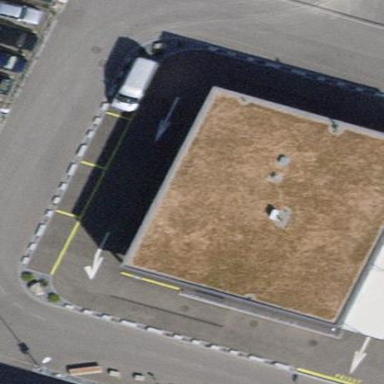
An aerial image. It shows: Commercial building.